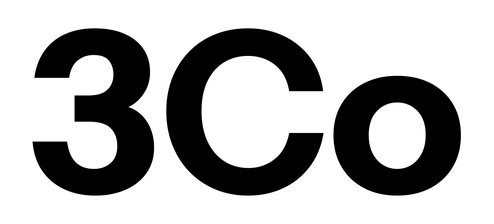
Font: InstrumentSans_Bold